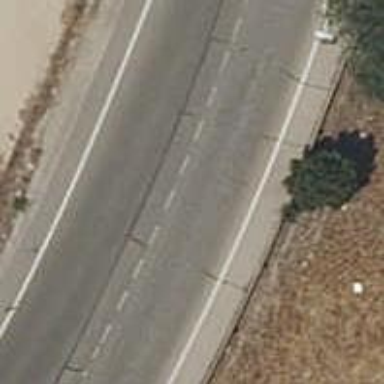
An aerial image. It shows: Trunk link highway.